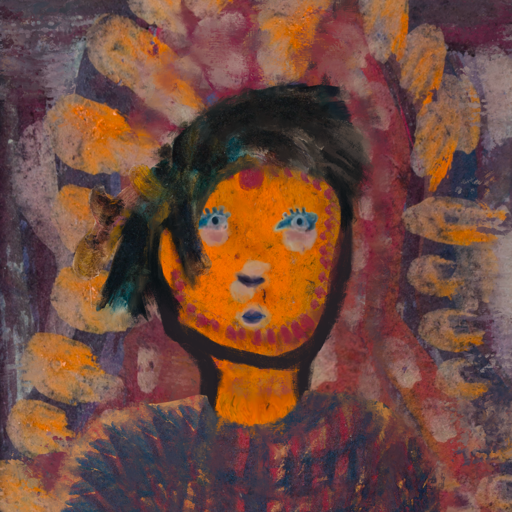
Background: Doll, Head And Neck Front: Doll, Face Front: Hill_Girl, Bust: In_The_Sun, Hair Front: Pipe, Head Accessory: Blank, Second Necklace: Blank, Necklace: Blank, Baby: Blank